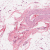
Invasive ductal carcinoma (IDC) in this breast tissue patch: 0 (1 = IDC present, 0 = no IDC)